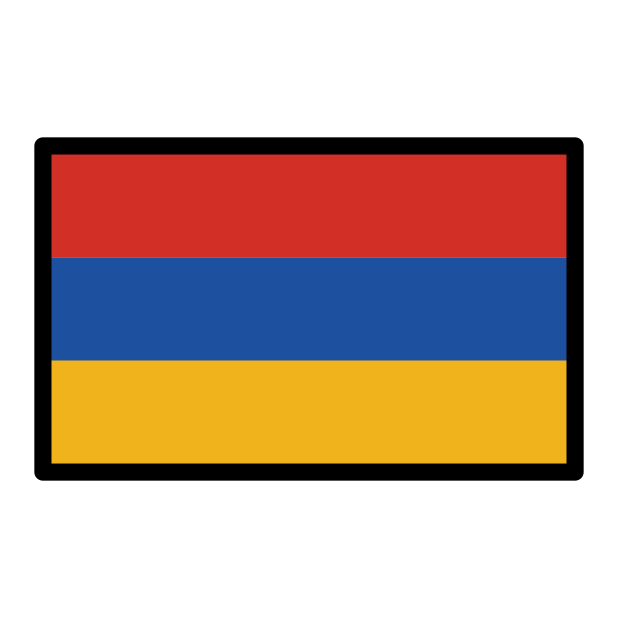
flag: Armenia